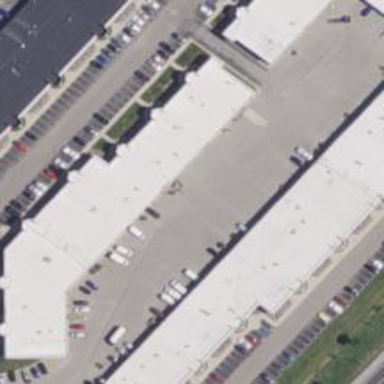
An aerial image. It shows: Commercial building with flat roof.